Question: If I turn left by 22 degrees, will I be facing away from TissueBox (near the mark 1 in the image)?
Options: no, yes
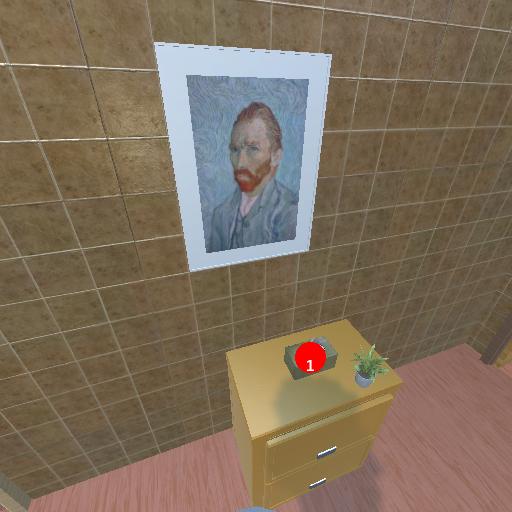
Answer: no